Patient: sex M, age 45
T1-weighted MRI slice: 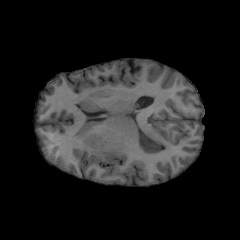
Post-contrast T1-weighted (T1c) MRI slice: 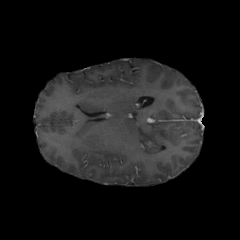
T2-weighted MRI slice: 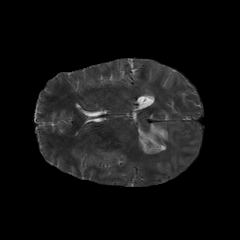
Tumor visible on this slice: yes
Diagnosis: Astrocytoma, IDH-mutant
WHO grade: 2